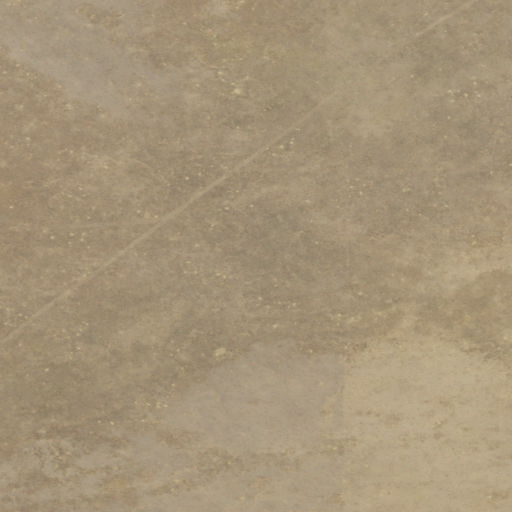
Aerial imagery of valley in Wyoming named Moonshine Gulch containing grassland and shrub